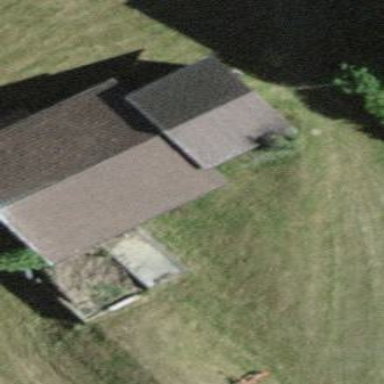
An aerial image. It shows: Barn.